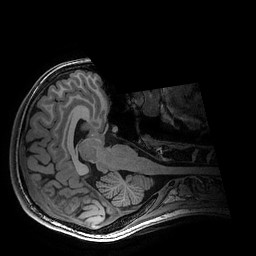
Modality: T1w
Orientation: axial
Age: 20
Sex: female
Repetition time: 0.0077 s
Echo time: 0.0034 s